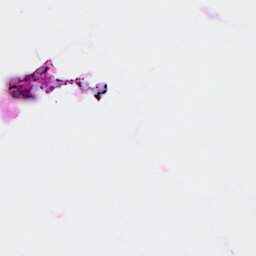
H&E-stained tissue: Breast